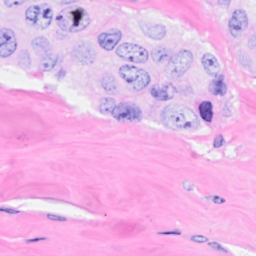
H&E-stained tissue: Breast